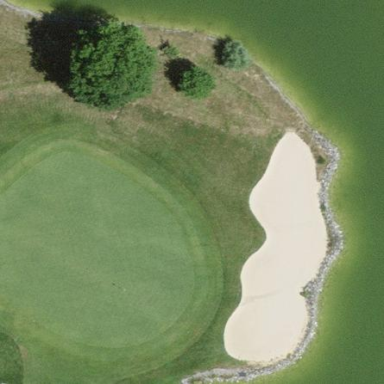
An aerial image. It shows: Water hazard on golf course.